Interaction volume radius: 5 \u00c5
Interaction volume height: 15 \u00c5
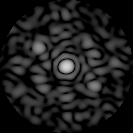
Disorder parameter: 0.6603